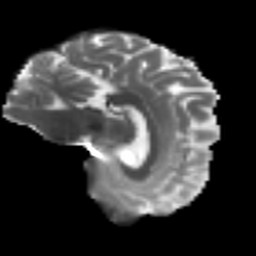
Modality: T2w
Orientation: sagittal
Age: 25
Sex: female
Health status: ill
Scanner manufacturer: siemens
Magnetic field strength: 3 T
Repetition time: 6.5 s
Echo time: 0.062 s